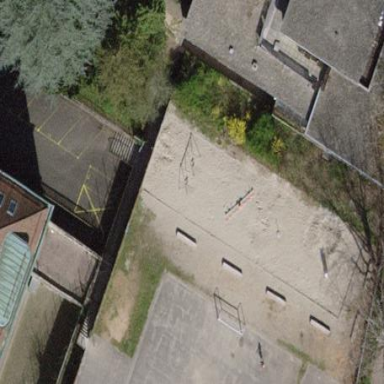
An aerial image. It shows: Playground area for leisure land.